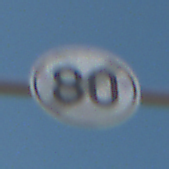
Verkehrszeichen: EndeGeschwindigkeit80
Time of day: Midday
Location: Outdoor (Nature)
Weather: Clear
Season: NotSpecified
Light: Natural